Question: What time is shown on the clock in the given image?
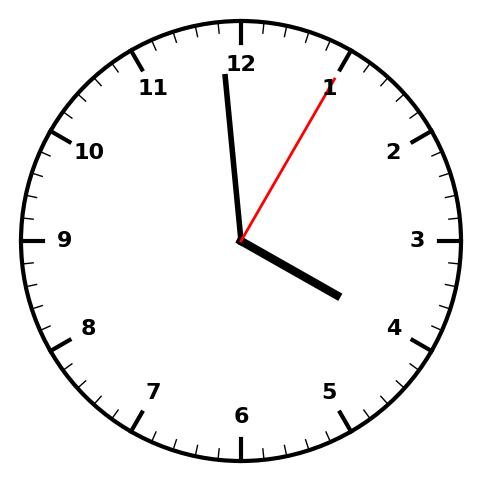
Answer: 03:59:05